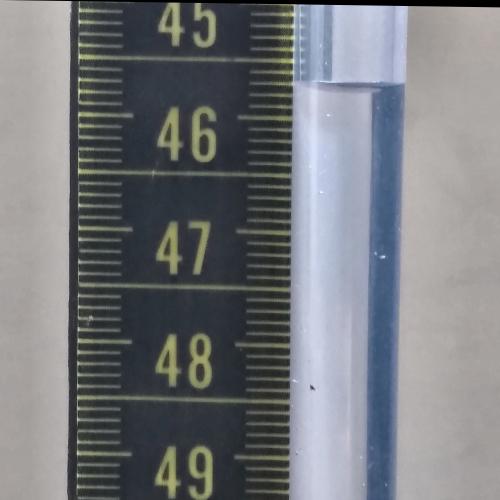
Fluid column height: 45.7 cm